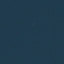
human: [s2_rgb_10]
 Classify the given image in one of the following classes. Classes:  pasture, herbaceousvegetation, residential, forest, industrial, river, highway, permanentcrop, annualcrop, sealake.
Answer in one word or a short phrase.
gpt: SeaLake